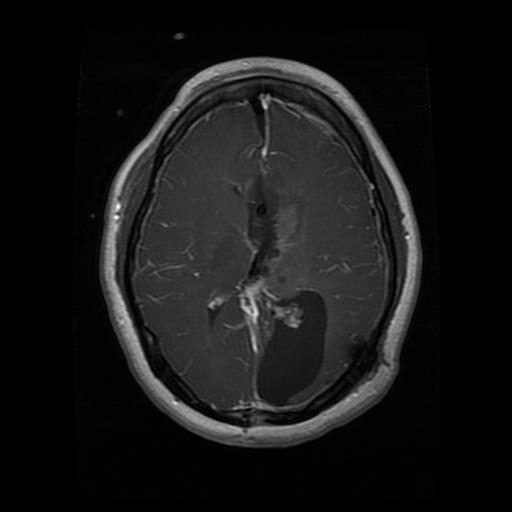
Label: glioma